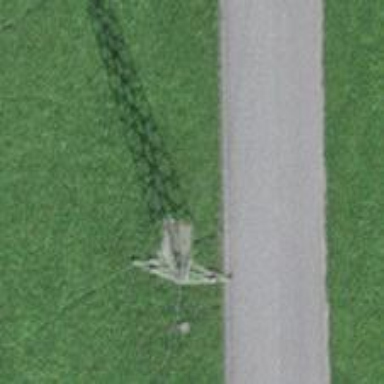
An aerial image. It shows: Power tower.